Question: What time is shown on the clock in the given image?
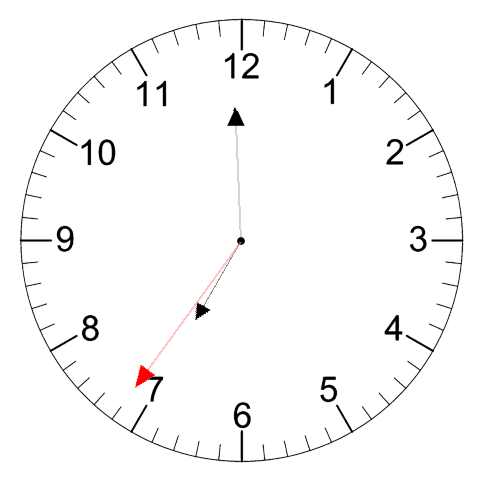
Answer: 06:59:36